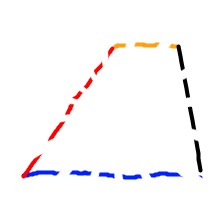
Shape: trapezoid